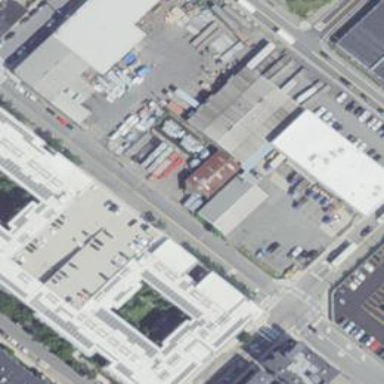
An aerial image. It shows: Building with rooftop parking.